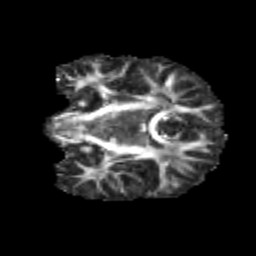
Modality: FA
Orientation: coronal
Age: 10
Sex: female
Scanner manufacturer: siemens
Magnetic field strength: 3 T
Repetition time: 3.8 s
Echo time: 0.07 s